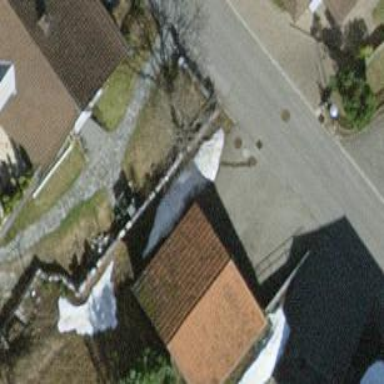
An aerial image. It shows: Garage building.